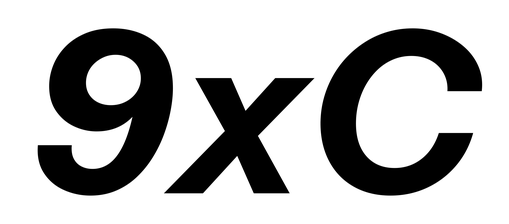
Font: InstrumentSans-Italic_Bold_Italic